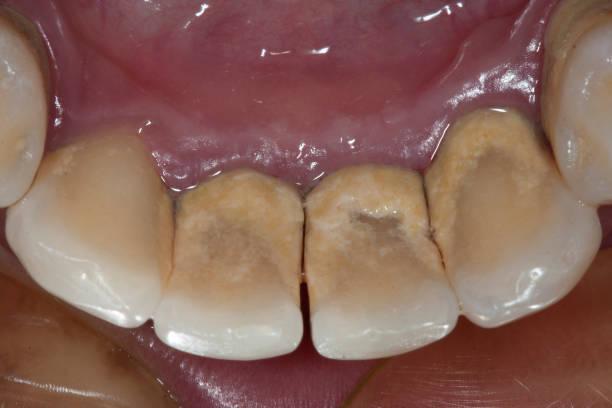
Condition: Calculus